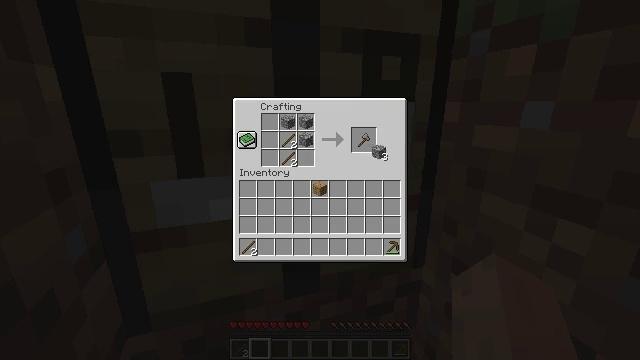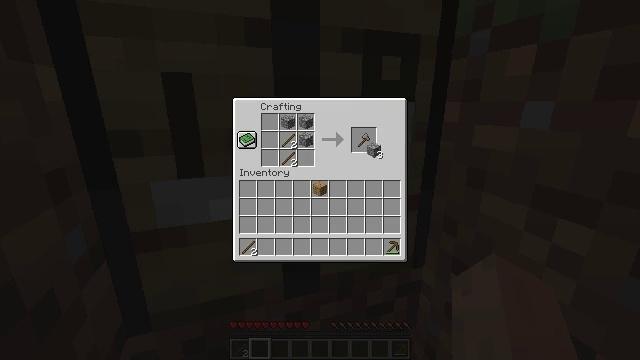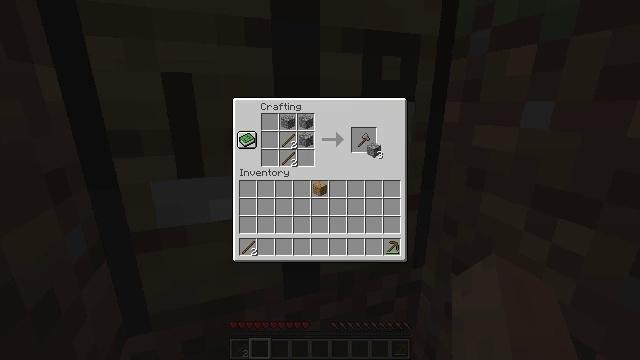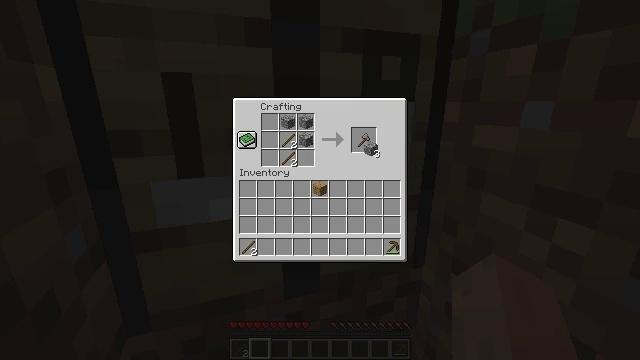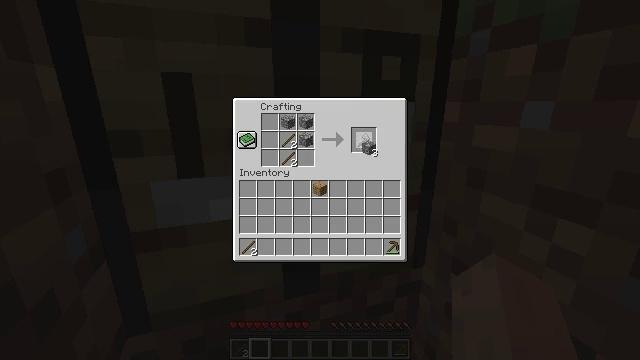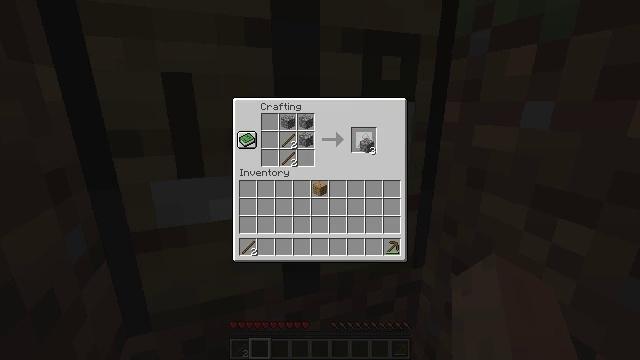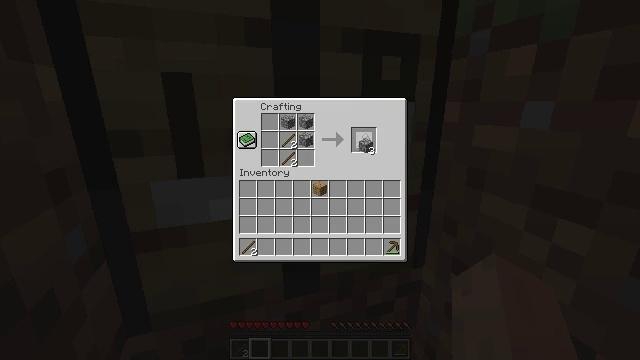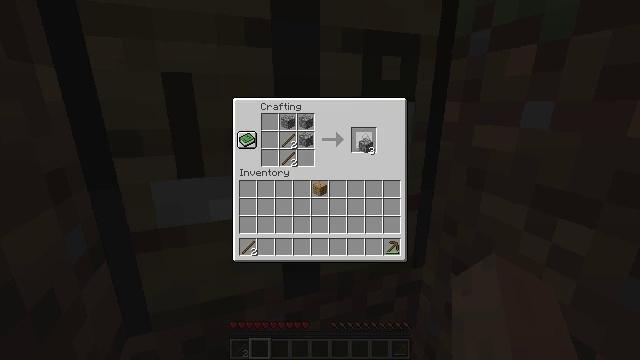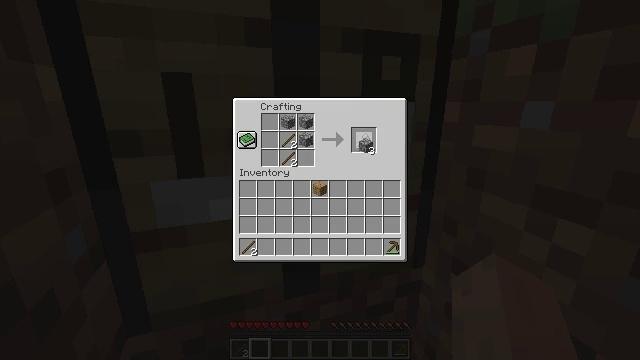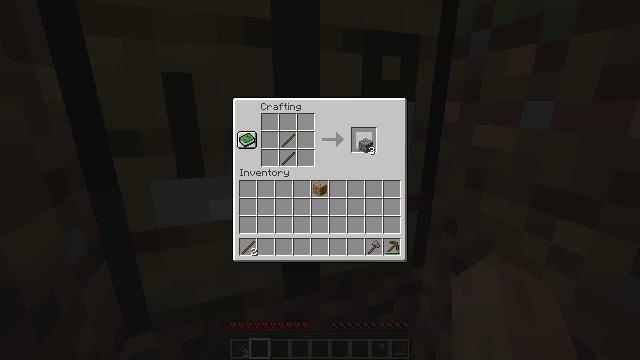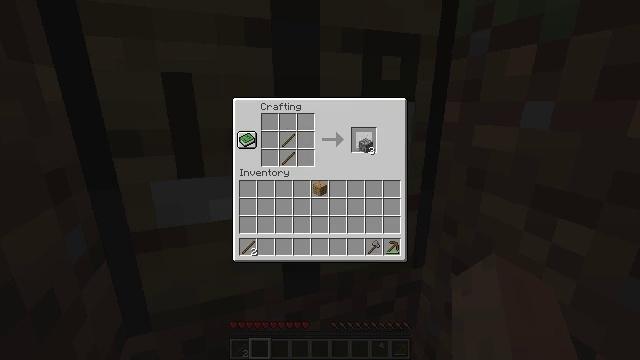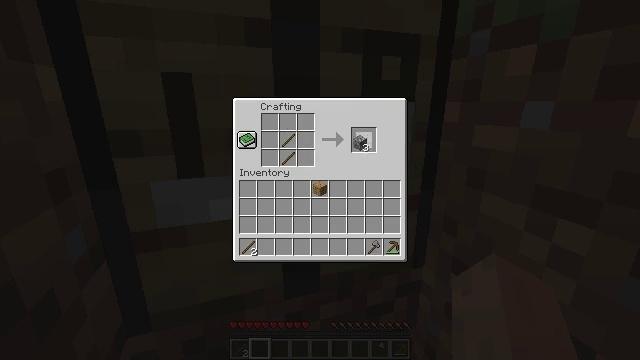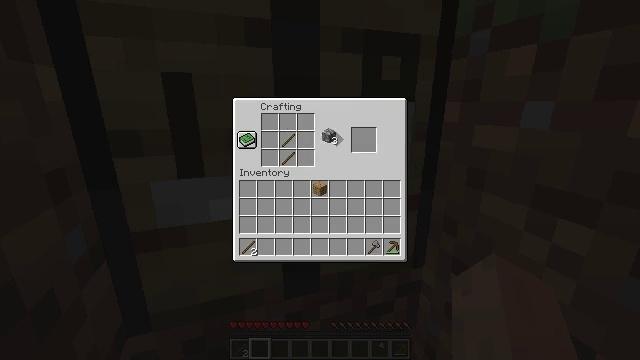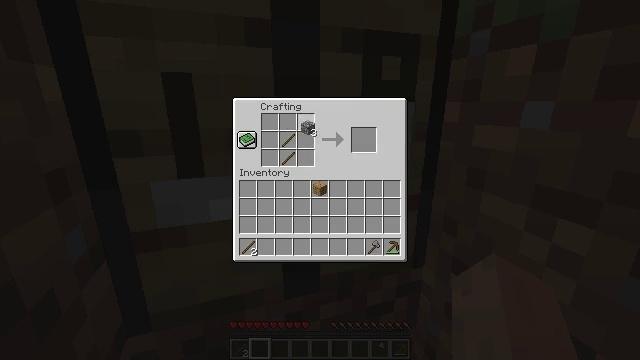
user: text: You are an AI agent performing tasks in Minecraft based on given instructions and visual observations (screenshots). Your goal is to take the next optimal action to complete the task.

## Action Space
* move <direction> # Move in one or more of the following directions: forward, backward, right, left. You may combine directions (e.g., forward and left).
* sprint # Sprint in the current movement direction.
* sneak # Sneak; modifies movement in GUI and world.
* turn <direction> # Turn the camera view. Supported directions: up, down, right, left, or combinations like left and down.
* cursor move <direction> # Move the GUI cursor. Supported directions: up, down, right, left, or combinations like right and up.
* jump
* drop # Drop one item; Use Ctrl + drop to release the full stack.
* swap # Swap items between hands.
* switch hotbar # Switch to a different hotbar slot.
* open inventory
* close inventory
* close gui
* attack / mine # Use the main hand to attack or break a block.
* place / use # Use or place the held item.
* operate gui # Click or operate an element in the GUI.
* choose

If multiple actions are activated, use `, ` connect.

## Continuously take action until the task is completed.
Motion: motion action
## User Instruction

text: Make the stone axe on the crafting table.
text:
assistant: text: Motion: sneak
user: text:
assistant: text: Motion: sneak
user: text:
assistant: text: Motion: sneak
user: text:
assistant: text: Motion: sneak
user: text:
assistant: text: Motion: sneak
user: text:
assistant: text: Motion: sneak
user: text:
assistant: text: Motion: sneak, operate gui
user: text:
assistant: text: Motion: sneak, operate gui
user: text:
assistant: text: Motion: sneak
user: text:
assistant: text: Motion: sneak
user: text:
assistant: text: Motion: sneak
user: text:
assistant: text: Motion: cursor move left and up
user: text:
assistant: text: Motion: cursor move left and up
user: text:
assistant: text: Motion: no_op